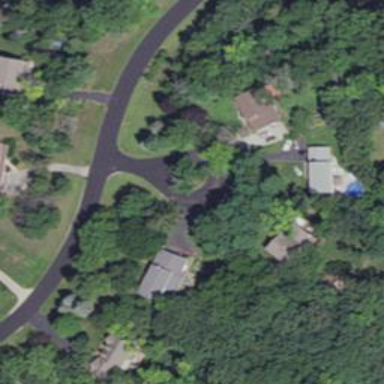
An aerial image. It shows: Residential road.